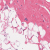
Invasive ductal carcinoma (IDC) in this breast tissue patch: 0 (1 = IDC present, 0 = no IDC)